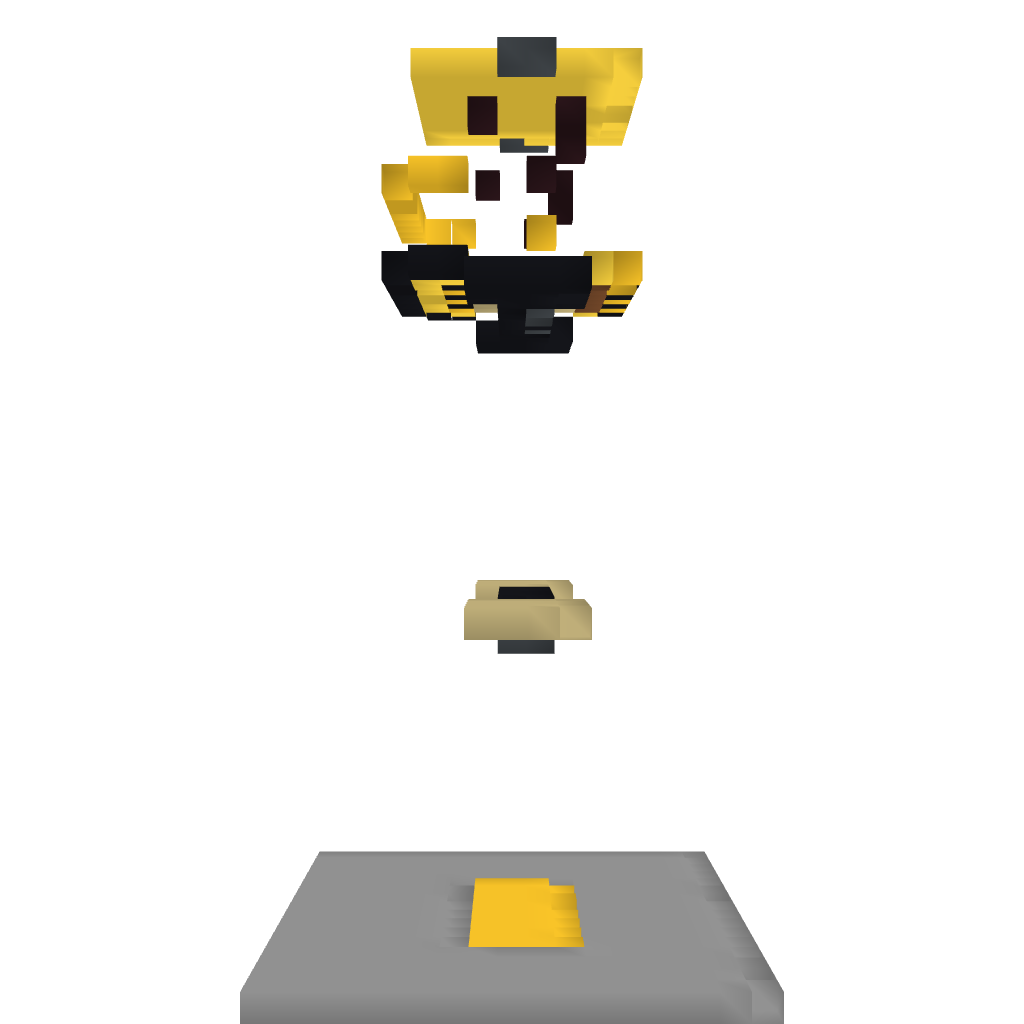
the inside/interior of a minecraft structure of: Player Statue [LanceMac Statue]